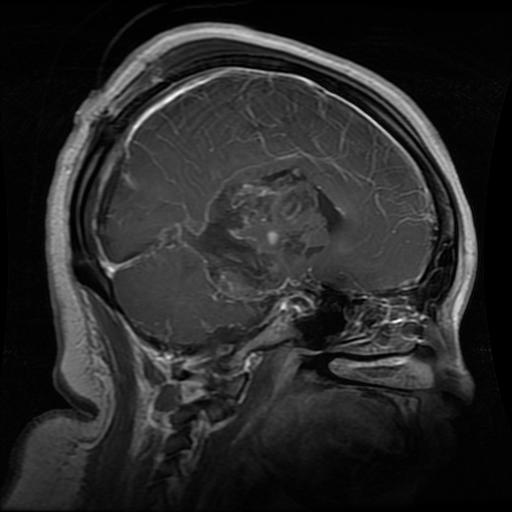
Label: glioma